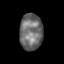
Tissue: lung
Cell type: Others
Senescence score: 0.0906
Nuclear area (px): 822
Mean DAPI intensity: 108.457